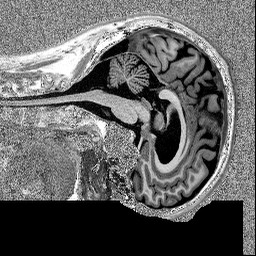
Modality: MP2RAGE
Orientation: sagittal
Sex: male